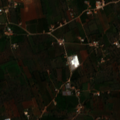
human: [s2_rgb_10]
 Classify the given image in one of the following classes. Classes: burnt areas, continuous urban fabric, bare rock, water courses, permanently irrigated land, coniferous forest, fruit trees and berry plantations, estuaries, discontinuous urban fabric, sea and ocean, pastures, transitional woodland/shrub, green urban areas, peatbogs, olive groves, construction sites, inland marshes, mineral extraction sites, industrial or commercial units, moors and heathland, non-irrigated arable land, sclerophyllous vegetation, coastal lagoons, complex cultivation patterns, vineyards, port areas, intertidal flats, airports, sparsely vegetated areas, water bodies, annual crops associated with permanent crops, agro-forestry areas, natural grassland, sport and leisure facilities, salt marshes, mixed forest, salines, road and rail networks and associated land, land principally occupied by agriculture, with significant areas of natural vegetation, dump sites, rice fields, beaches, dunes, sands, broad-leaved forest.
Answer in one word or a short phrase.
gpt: fruit trees and berry plantations, olive groves